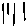
Label: line